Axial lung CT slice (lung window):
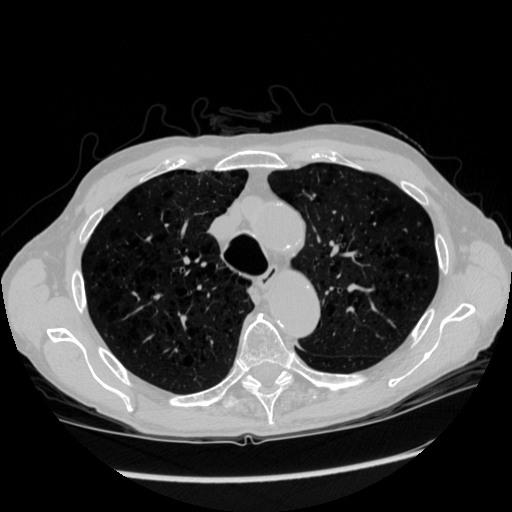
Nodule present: no